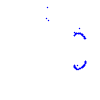
Particle: proton